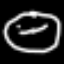
Label: clock